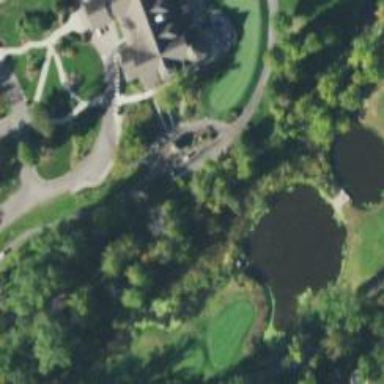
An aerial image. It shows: Golf cartpath that is also road path.